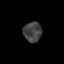
Tissue: lung
Cell type: Epithelial cells
Senescence score: 0.1866
Nuclear area (px): 359
Mean DAPI intensity: 65.426